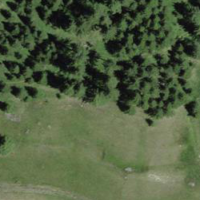
EUNIS habitat code: 26
Species observed at this site:
Neottia ovata